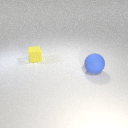
small yellow rubber cube to the left of large blue rubber sphere